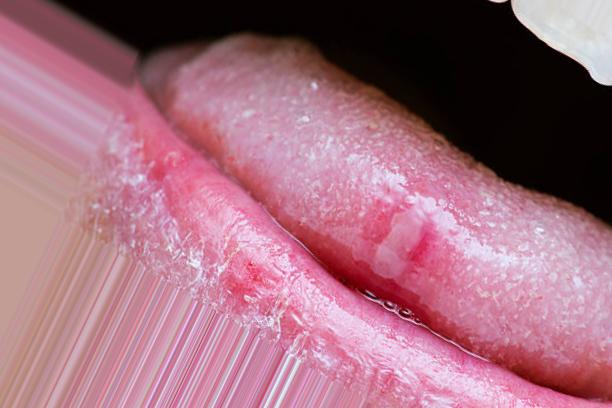
Condition: Mouth Ulcer